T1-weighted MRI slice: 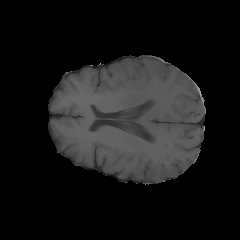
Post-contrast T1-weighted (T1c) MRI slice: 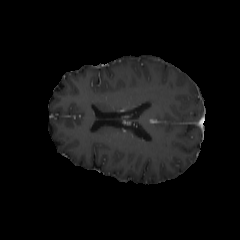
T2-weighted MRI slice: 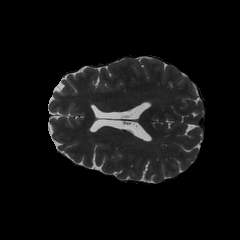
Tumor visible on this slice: no